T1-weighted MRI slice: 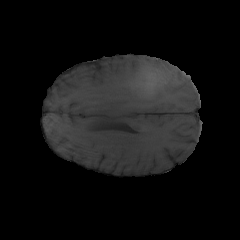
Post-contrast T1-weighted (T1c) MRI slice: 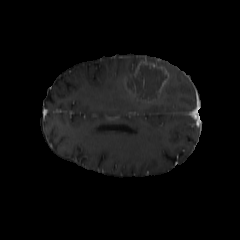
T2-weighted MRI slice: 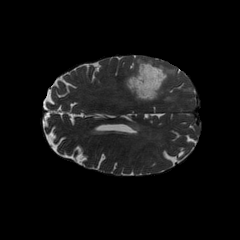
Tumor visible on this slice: yes